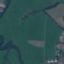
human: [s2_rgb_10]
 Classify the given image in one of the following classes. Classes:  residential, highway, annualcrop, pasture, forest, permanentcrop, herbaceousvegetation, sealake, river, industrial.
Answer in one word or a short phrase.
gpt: Pasture